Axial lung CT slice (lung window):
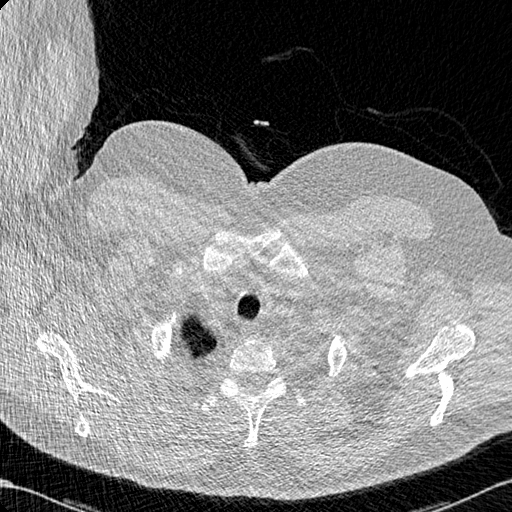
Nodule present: no